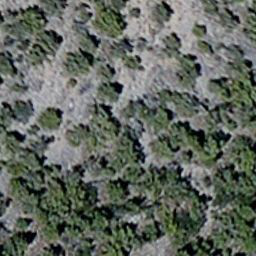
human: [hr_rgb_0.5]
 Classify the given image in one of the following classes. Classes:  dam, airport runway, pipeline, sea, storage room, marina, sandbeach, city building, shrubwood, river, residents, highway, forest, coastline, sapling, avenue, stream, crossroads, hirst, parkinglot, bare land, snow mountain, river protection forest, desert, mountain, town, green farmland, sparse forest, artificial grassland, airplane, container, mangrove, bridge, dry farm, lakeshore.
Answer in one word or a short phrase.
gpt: sparse forest